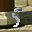
Label: 5